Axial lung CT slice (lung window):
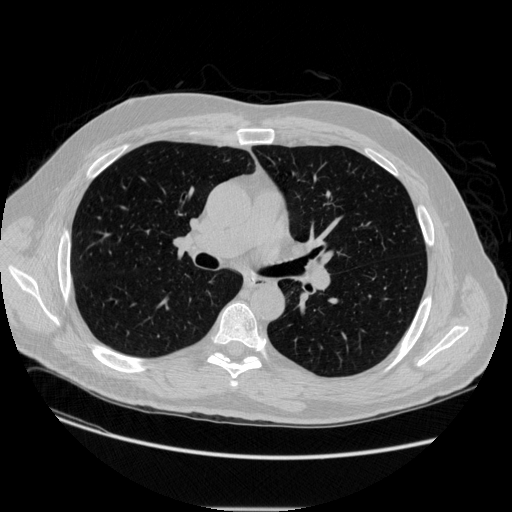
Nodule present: no